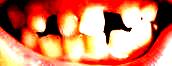
Condition: hypodontia